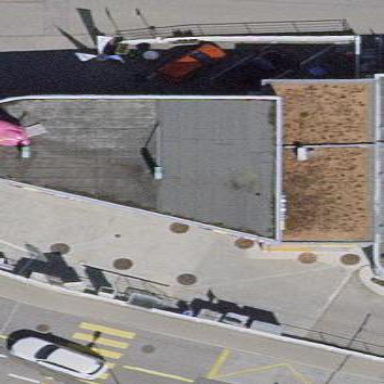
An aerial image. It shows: View of roof of building.